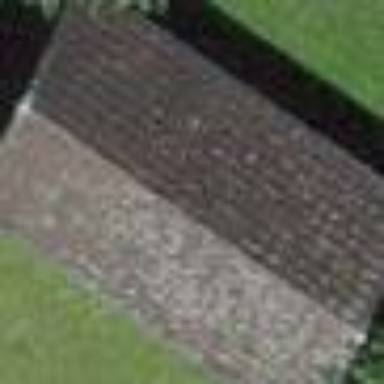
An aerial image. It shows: Shed.